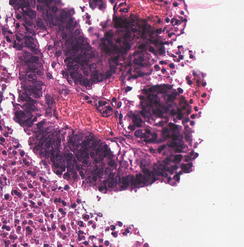
Tumor epithelial tissue: yes
Tumor-associated stroma tissue: yes
Normal tissue: no